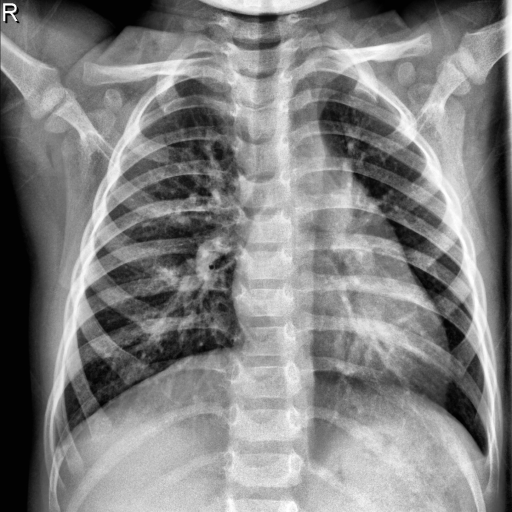
Finding: NORMAL